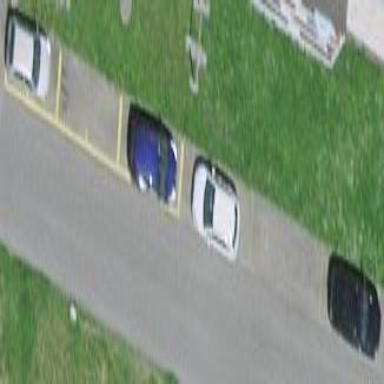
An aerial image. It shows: Asphalt parking lane.